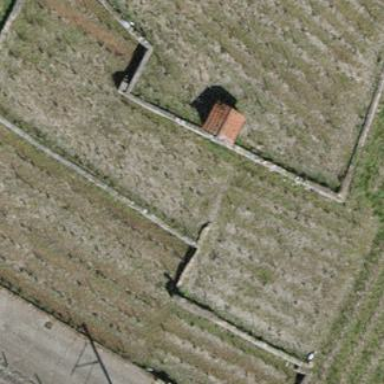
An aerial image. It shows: Vineyard with grape crops.